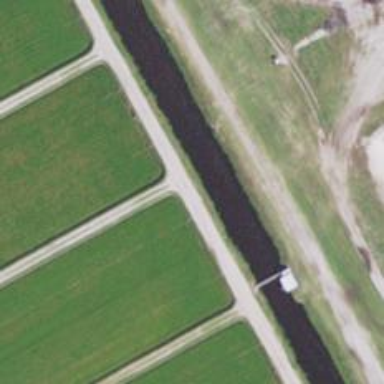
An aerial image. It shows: Canal.